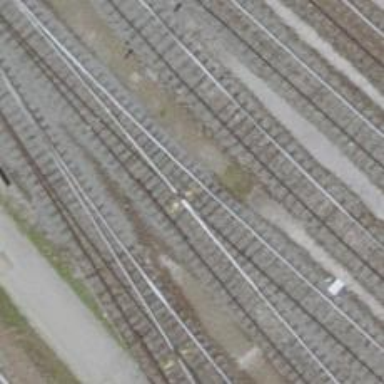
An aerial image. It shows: Railway yard used for servicing trains.